Interaction volume radius: 10 \u00c5
Interaction volume height: 10 \u00c5
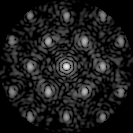
Disorder parameter: 0.4164